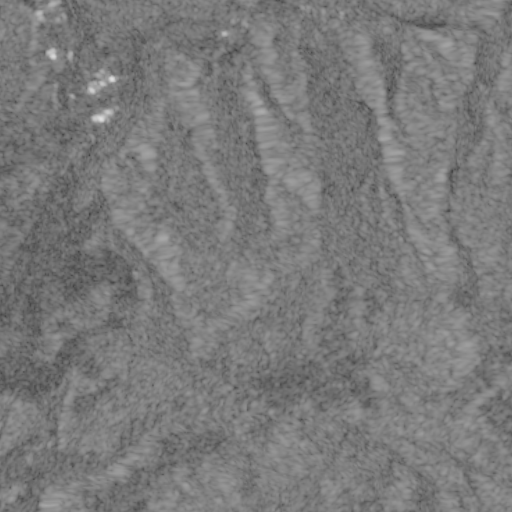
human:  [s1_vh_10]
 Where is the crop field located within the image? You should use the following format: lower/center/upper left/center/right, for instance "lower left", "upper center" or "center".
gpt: The crop field is located in the upper left of the image.
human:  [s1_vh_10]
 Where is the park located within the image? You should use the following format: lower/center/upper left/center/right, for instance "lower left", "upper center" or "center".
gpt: The park is located in the upper left of the image.
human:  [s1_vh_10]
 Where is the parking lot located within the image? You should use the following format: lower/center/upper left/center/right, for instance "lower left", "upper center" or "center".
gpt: The parking lot is located in the upper left of the image.
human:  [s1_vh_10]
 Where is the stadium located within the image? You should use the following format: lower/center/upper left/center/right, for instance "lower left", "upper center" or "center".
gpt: The stadium is located in the upper left of the image.
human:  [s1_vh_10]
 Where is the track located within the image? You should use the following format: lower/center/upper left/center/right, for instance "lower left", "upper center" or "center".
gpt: The track is located in the upper left of the image.
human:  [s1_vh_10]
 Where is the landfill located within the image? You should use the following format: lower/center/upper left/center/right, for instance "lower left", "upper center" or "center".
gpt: There is no landfill in the image.

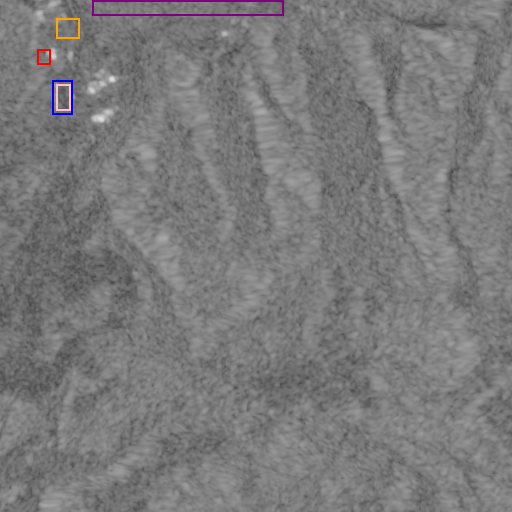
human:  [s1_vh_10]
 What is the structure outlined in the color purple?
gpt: The structure outlined in purple is a crop field.
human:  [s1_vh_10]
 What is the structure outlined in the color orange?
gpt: The structure outlined in orange is a park.
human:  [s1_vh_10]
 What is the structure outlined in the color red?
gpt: The structure outlined in red is a parking lot.
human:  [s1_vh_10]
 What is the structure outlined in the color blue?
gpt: The structure outlined in blue is a stadium.
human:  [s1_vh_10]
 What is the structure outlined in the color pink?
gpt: The structure outlined in pink is a track.
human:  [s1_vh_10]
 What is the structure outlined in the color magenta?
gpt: There is no magenta outline.